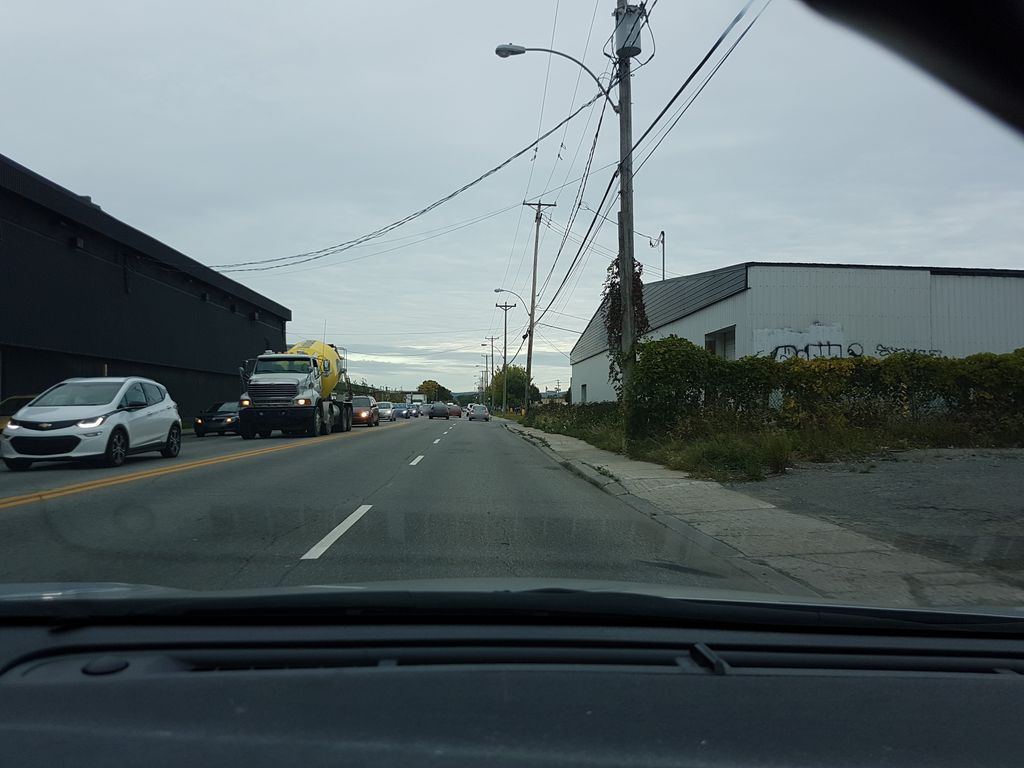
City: quebec_city